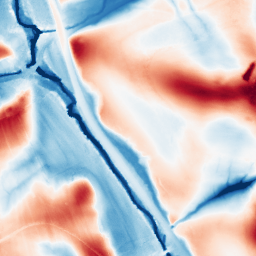
Category: edge_preserving
Decomposition family: guided
Decomposition parameters: radius: 32
eps: 0.001
Upsampling method: bicubic
Upsampling parameters: scale: 2
Upsampling scale: 2